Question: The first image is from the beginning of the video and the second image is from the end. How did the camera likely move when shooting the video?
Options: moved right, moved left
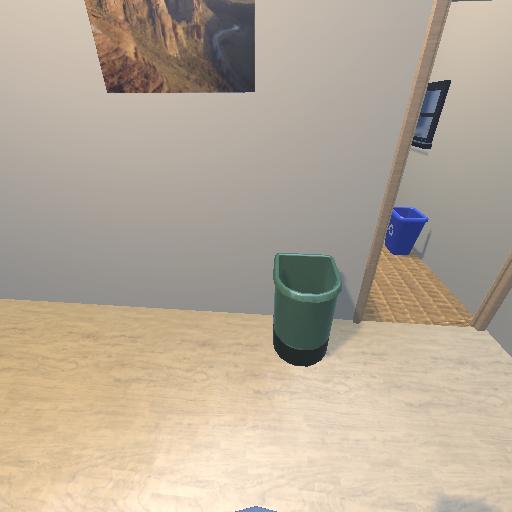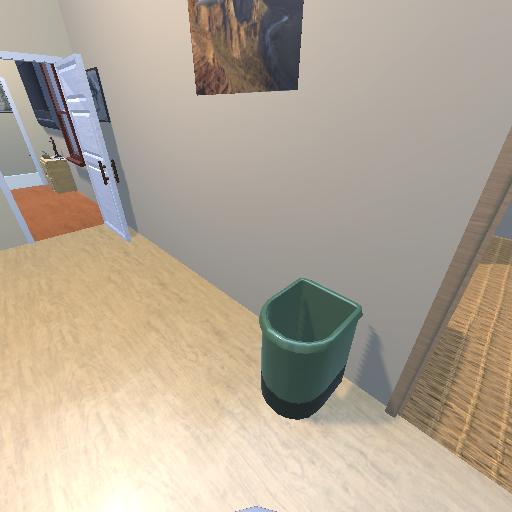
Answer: moved right